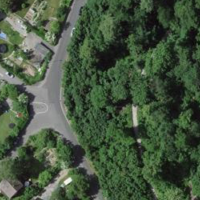
EUNIS habitat code: 53
Species observed at this site:
Episyrphus balteatus
Impatiens parviflora
Poa nemoralis
Polydrusus formosus